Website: crate-barrel
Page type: review-order
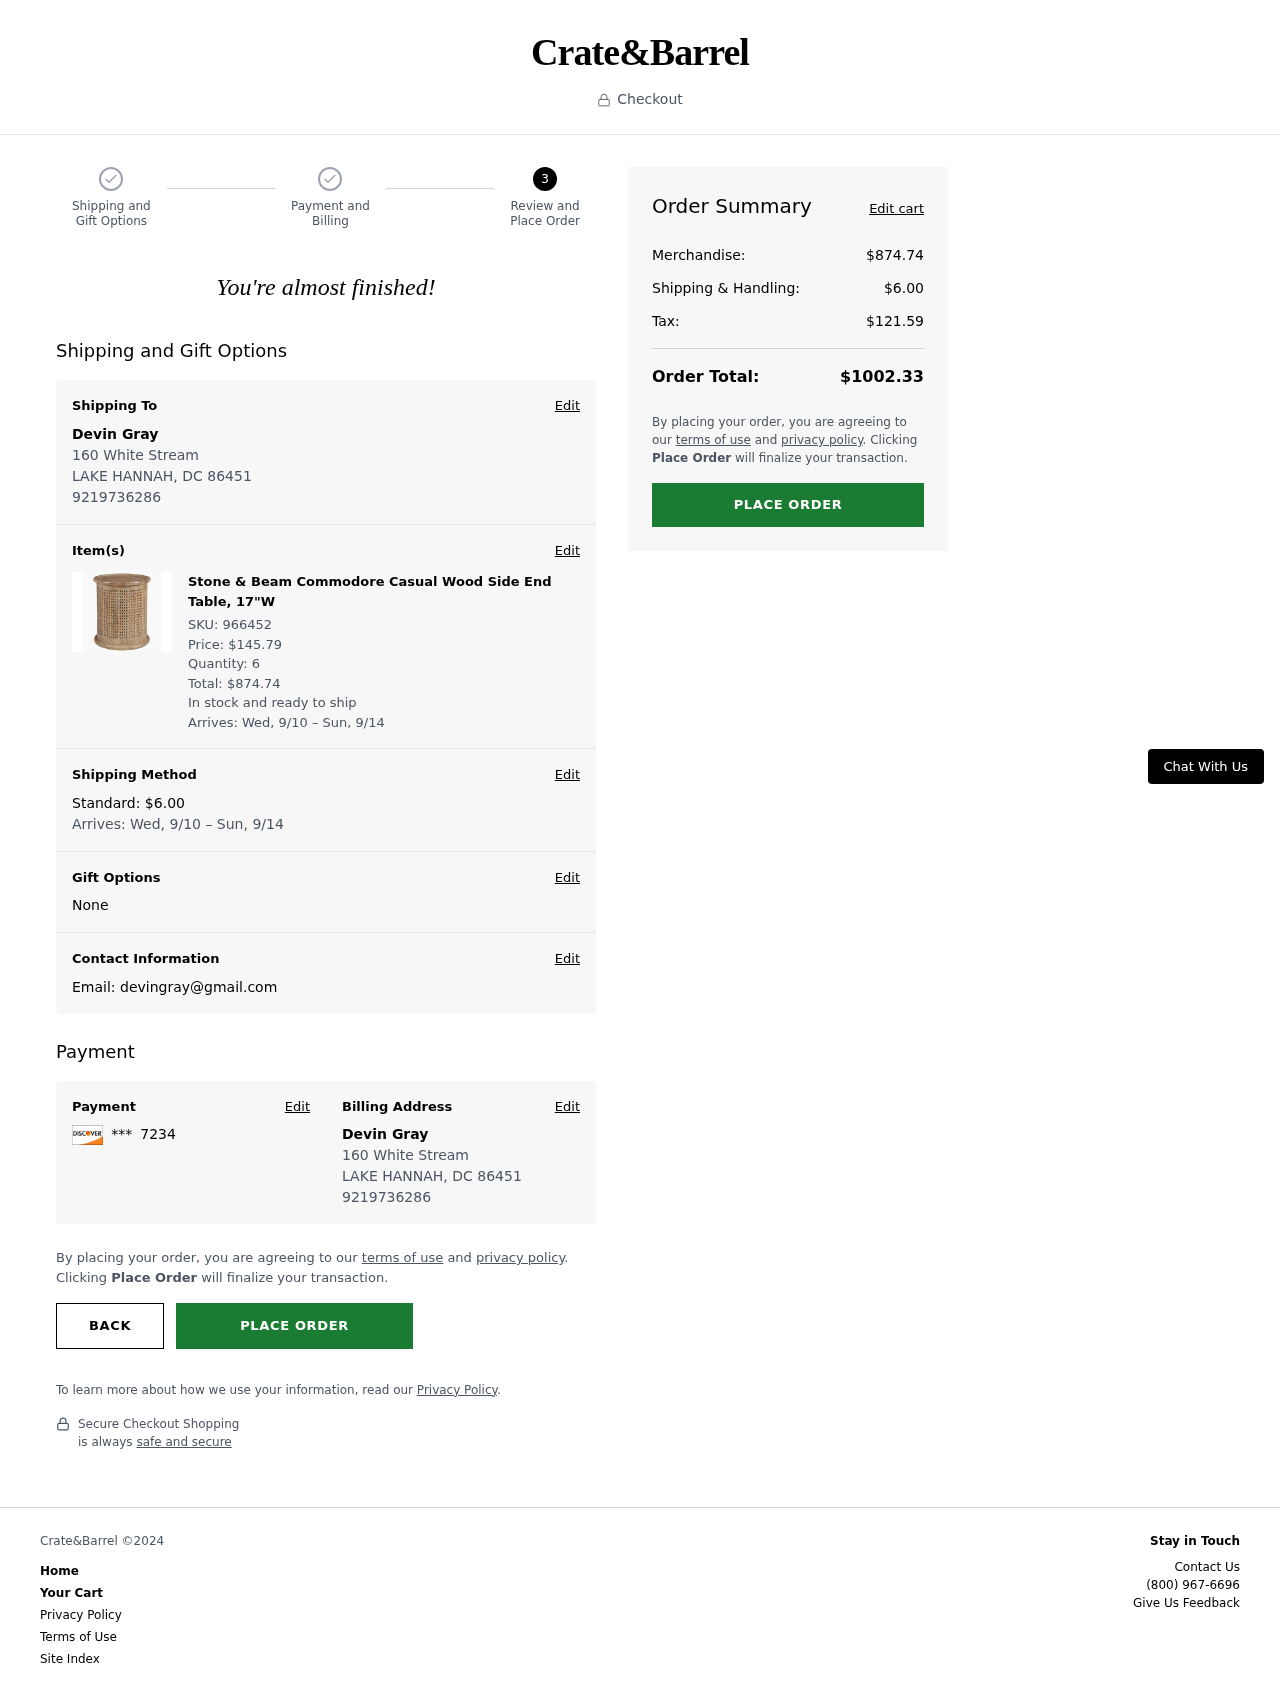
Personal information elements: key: PII_CARD_LAST4
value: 7234
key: PII_CITY
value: LAKE HANNAH
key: PII_EMAIL
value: devingray@gmail.com
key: PII_FULLNAME
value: Devin Gray
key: PII_PHONE
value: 9219736286
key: PII_POSTCODE
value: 86451
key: PII_STATE_ABBR
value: DC
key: PII_STREET
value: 160 White Stream
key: PII_FIRSTNAME
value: Devin
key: PII_LASTNAME
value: Gray
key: PII_FULLNAME2
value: Devin Gray
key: PII_FULLNAME3
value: Devin Gray
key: PII_FIRSTNAME2
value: Devin
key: PII_FIRSTNAME3
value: Devin
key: PII_LASTNAME2
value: Gray
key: PII_LASTNAME3
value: Gray
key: PII_FIRSTNAME_DERIVED
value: Devin
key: PII_LASTNAME_DERIVED
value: Gray
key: PII_FULLNAME_DERIVED
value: Devin Gray
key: PII_NAME_FULL_DERIVED
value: Devin Gray
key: PII_STREET2
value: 160 White Stream
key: PII_CITY2
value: LAKE HANNAH
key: PII_STATE
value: DC
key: PII_POSTCODE2
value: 86451
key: PII_PHONE_LINE
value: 6286
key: PII_PHONE_SUFFIX
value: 6286
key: PII_PHONE2
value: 9219736286
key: PII_PHONE3
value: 9219736286
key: PII_PHONE_NUMERIC
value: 9219736286
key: PII_PHONE_LINE_NUMERIC
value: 6286
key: PII_PHONE_SUFFIX_NUMERIC
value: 6286
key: PII_PHONE2_NUMERIC
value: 9219736286
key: PII_PHONE3_NUMERIC
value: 9219736286
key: PII_PHONE_DIGITS
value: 9219736286
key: PII_PHONE_LAST4
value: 6286
Product elements: key: PRODUCT1_NAME
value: Stone & Beam Commodore Casual Wood Side End Table, 17"W
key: PRODUCT1_PRICE
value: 145.79
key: PRODUCT1_QUANTITY
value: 6
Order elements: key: ORDER_SKU
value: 966452
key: ORDER_ITEM_TOTAL
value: $874.74
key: ORDER_DELIVERY_DATE_ITEM
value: Wed, 9/10 – Sun, 9/14
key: ORDER_SHIPPING_COST
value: $6.00
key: ORDER_DELIVERY_DATE
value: Wed, 9/10 – Sun, 9/14
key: ORDER_SUBTOTAL
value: $874.74
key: ORDER_SHIPPING_COST_SUMMARY
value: $6.00
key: ORDER_TAX
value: $121.59
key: ORDER_TOTAL
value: $1002.33